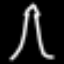
Label: The Eiffel Tower